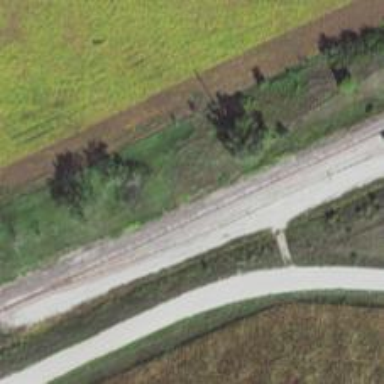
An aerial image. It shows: Trap point for railway derailment prevention.